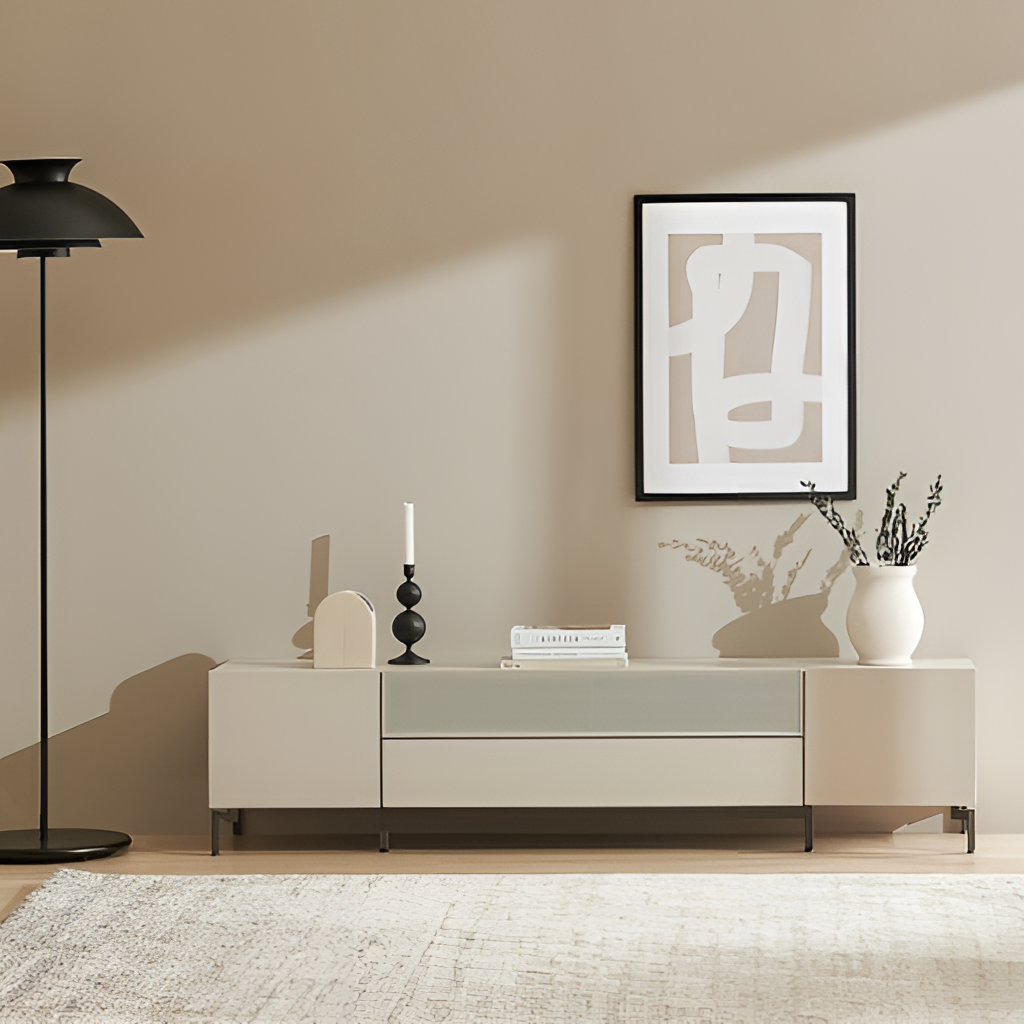
beige wood sideboard, living room, contemporary, wood flooring, with plank pattern, beige paint wallpaper, with solid pattern